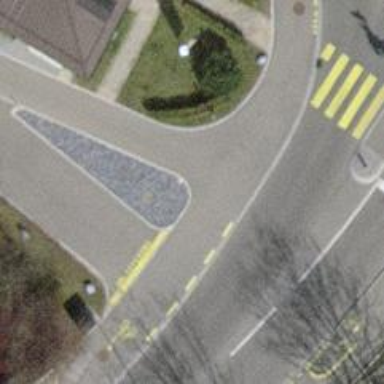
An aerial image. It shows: Asphalt sidewalk path.